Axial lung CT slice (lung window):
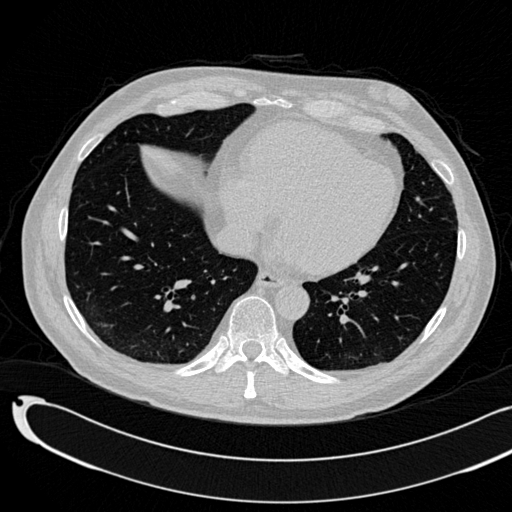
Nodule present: no